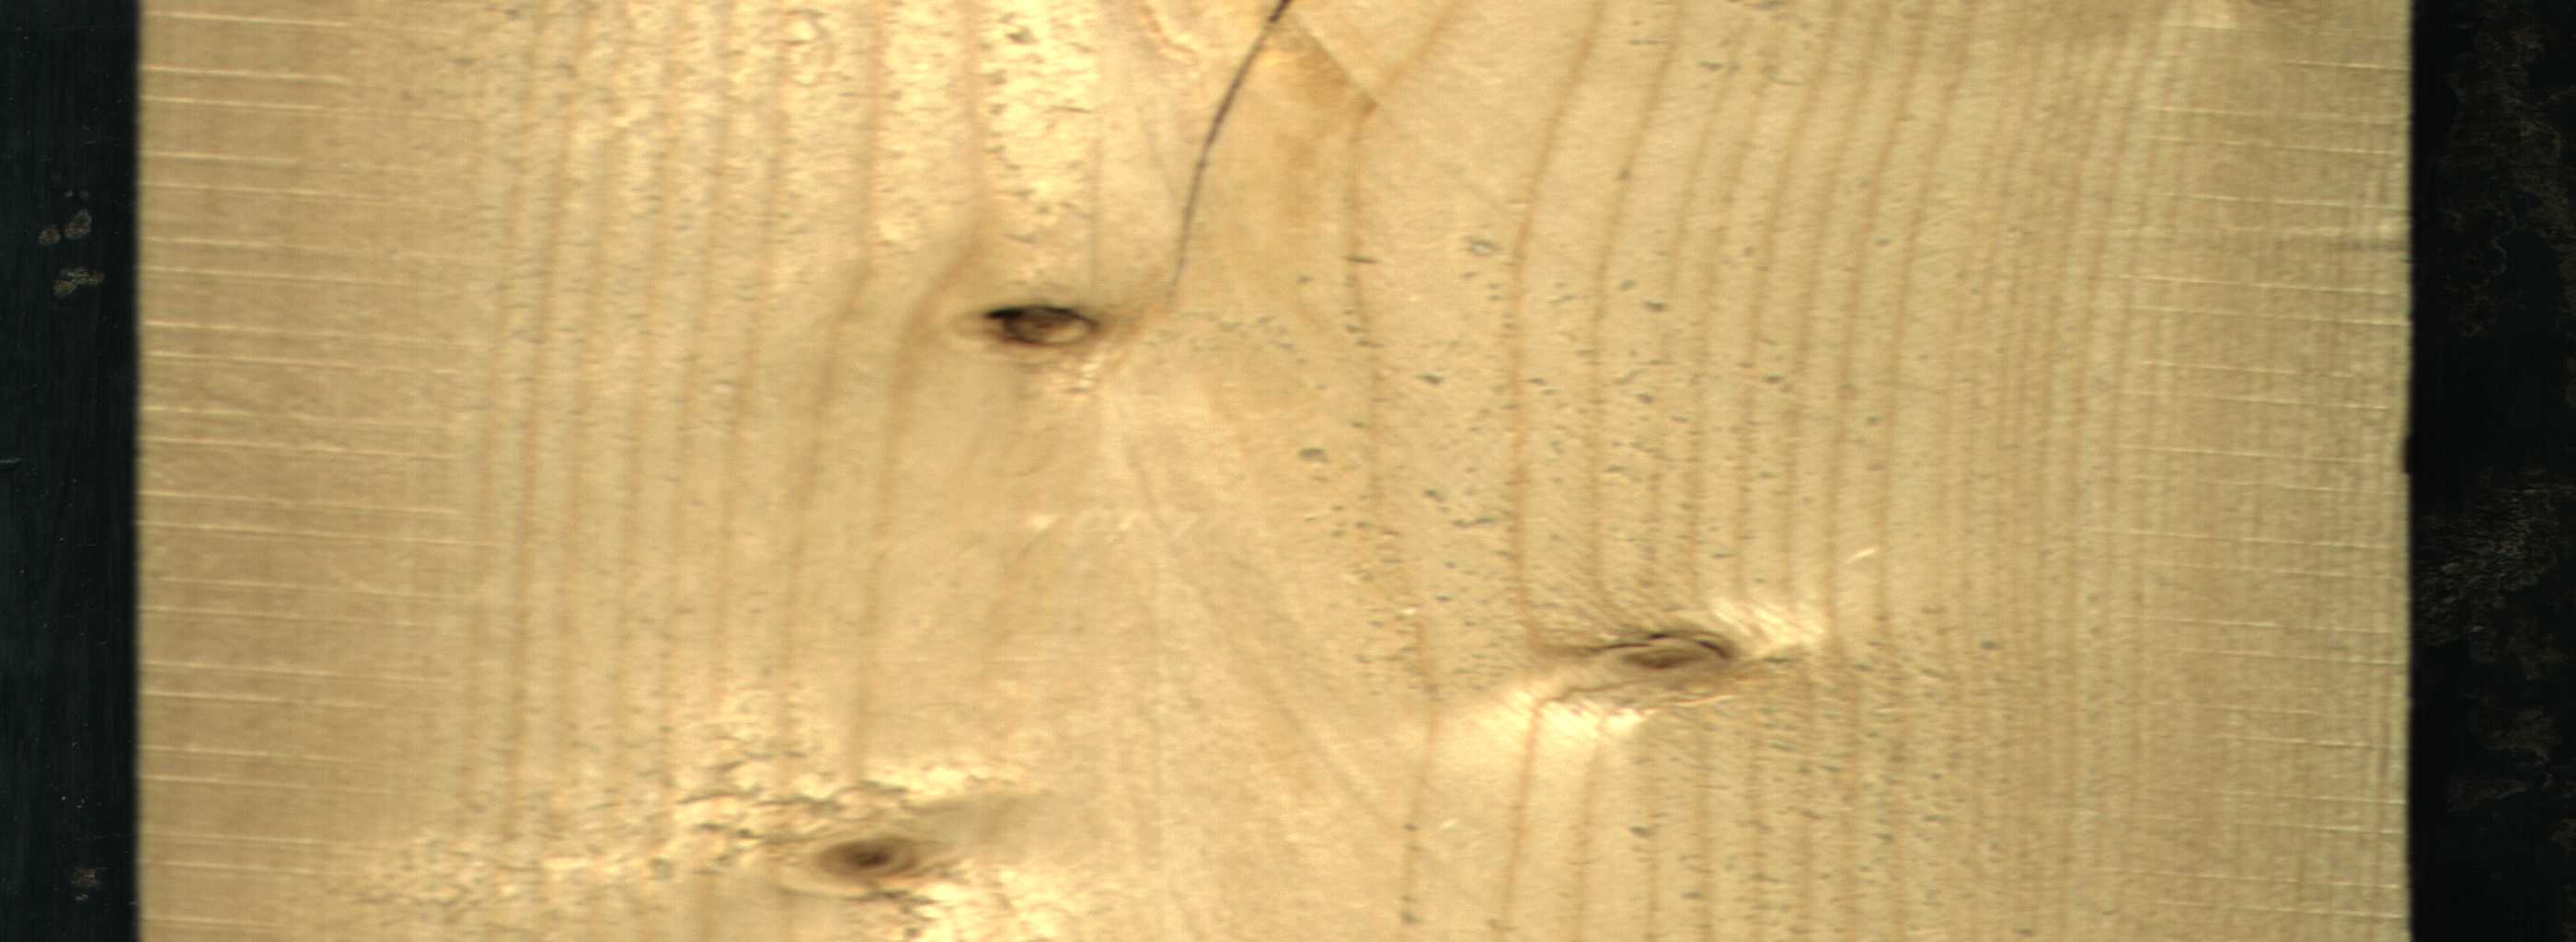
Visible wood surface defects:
Crack
Dead_Knot
Live_Knot
Live_Knot